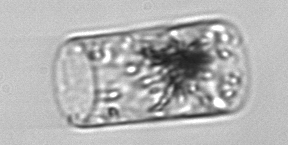
Label: Guinardia_flaccida